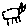
Label: cat